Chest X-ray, PA view. Patient: 36 years old, sex F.
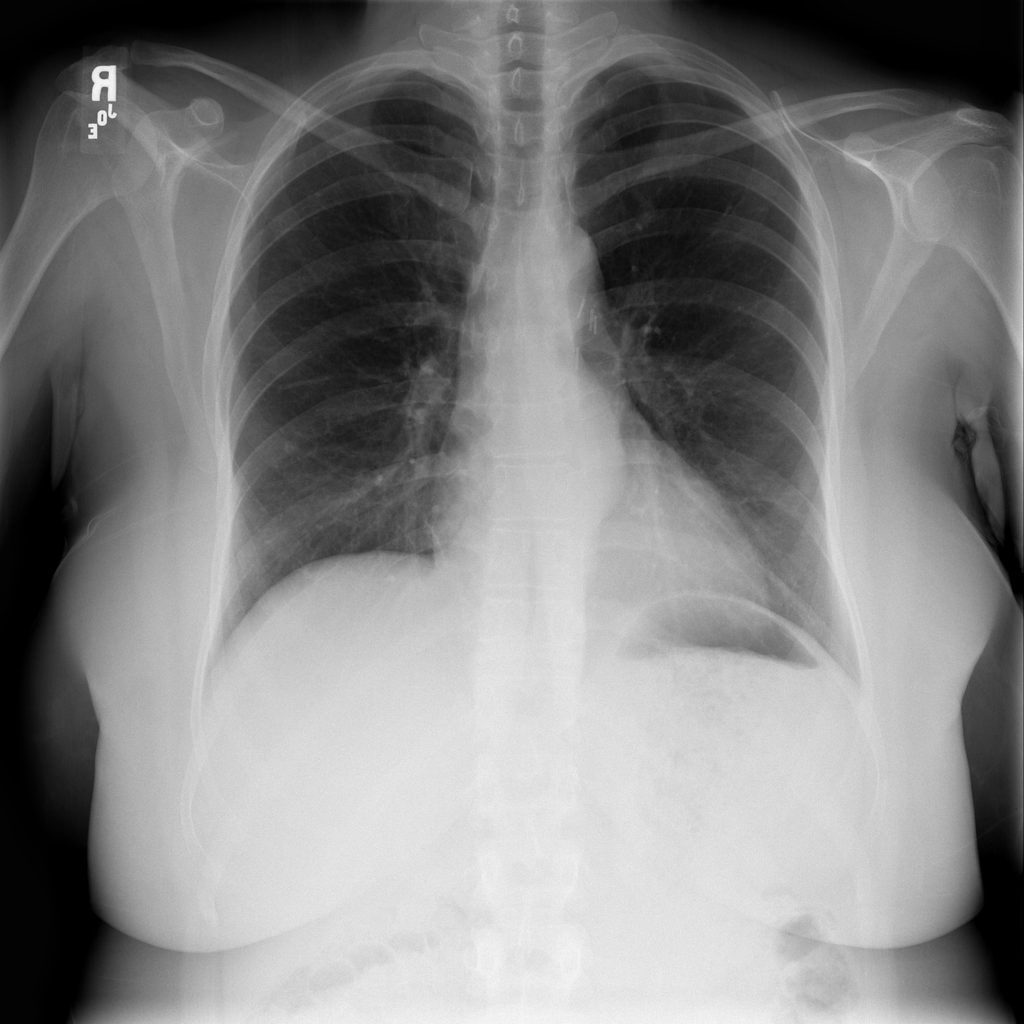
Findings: Mass